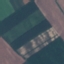
Land use / land cover: AnnualCrop